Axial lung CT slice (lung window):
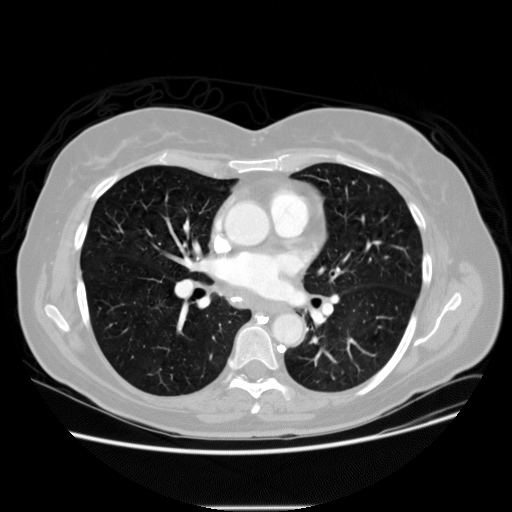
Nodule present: no